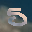
Label: 5